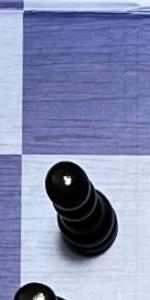
Label: Pawn_Black